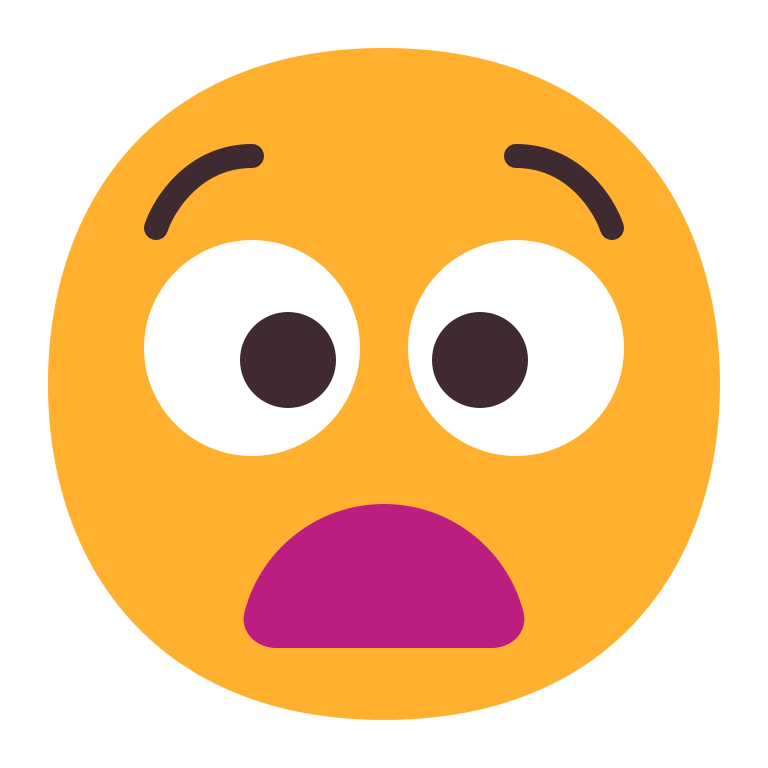
anguished face flat